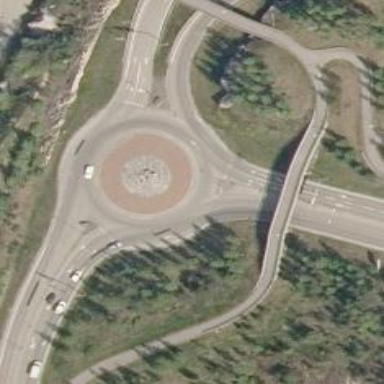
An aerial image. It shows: Secondary road with asphalt surface featuring roundabout. There is separate sidewalk along the road.